Question: I'm trying to create and run a simple HelloWorld Android application using IntelliJ, but it fails to start - the AVD window displays but the application fails to load. Here's the output I receive:

This is my first attempt at writing an Android application. I followed this very helpful <URL> to get this far, but I'm struggling to find more information regarding this error.
Any help would be greatly appreciated. Many thanks in advance.
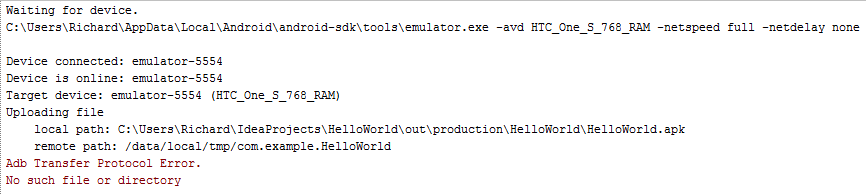
Answer: The issue was with the size of the I specified for my AVD. I had 16GB - based on the HTC One S. After resetting this to the default 200MB, it worked.
Unfortunately, I don't know why exactly this causes the error I received... if anyone can provide insight into it, I'd love to know. Even simply why 16GB seems to be to much.